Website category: sports
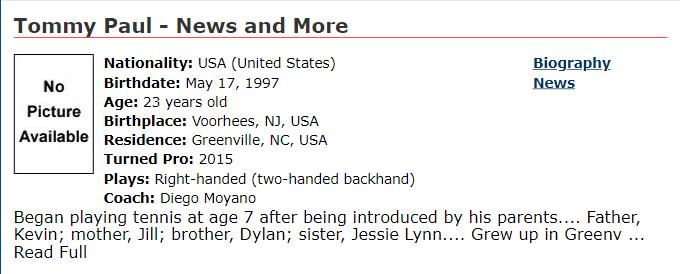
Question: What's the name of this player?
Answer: Tommy Paul

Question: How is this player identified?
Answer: Tommy Paul

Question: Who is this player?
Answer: Tommy Paul

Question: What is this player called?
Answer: Tommy Paul

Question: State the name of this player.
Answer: Tommy Paul

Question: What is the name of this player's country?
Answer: USA

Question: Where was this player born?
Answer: USA

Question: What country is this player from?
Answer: USA

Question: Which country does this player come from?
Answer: USA

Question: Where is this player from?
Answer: USA

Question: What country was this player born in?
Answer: USA

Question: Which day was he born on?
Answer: May 17, 1997

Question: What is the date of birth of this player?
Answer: May 17, 1997

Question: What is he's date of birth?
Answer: May 17, 1997

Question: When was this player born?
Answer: May 17, 1997

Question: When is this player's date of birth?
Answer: May 17, 1997

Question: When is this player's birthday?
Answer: May 17, 1997

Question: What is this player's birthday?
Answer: May 17, 1997

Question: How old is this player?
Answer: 23 years old

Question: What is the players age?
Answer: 23 years old

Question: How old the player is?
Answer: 23 years old

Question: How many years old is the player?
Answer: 23 years old

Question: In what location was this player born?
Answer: Voorhees, NJ, USA

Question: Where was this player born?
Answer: Voorhees, NJ, USA

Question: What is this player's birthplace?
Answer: Voorhees, NJ, USA

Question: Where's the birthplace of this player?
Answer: Voorhees, NJ, USA

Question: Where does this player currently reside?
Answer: Greenville, NC, USA

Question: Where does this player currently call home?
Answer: Greenville, NC, USA

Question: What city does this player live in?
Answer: Greenville, NC, USA

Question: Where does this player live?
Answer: Greenville, NC, USA

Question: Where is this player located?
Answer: Greenville, NC, USA

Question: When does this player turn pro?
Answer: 2015

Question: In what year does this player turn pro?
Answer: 2015

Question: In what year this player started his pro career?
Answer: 2015

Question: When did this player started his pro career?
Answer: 2015

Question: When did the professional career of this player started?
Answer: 2015

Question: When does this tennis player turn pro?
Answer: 2015

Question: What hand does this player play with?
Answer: Right-handed (two-handed backhand)

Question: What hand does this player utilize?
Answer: Right-handed (two-handed backhand)

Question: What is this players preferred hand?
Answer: Right-handed (two-handed backhand)

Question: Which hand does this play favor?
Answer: Right-handed (two-handed backhand)

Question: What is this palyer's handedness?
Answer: Right-handed (two-handed backhand)

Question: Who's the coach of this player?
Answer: Diego Moyano

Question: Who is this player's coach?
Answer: Diego Moyano

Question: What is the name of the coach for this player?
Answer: Diego Moyano

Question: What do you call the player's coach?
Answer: Diego Moyano